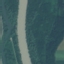
Label: River